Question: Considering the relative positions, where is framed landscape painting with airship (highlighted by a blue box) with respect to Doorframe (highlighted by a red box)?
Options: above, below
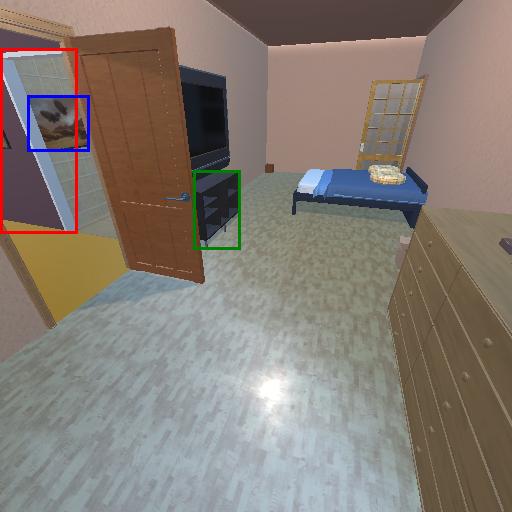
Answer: above